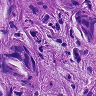
Metastatic tissue present: yes